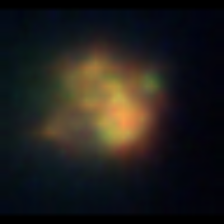
Taxon: Unknown_detritus
Group: Unknown